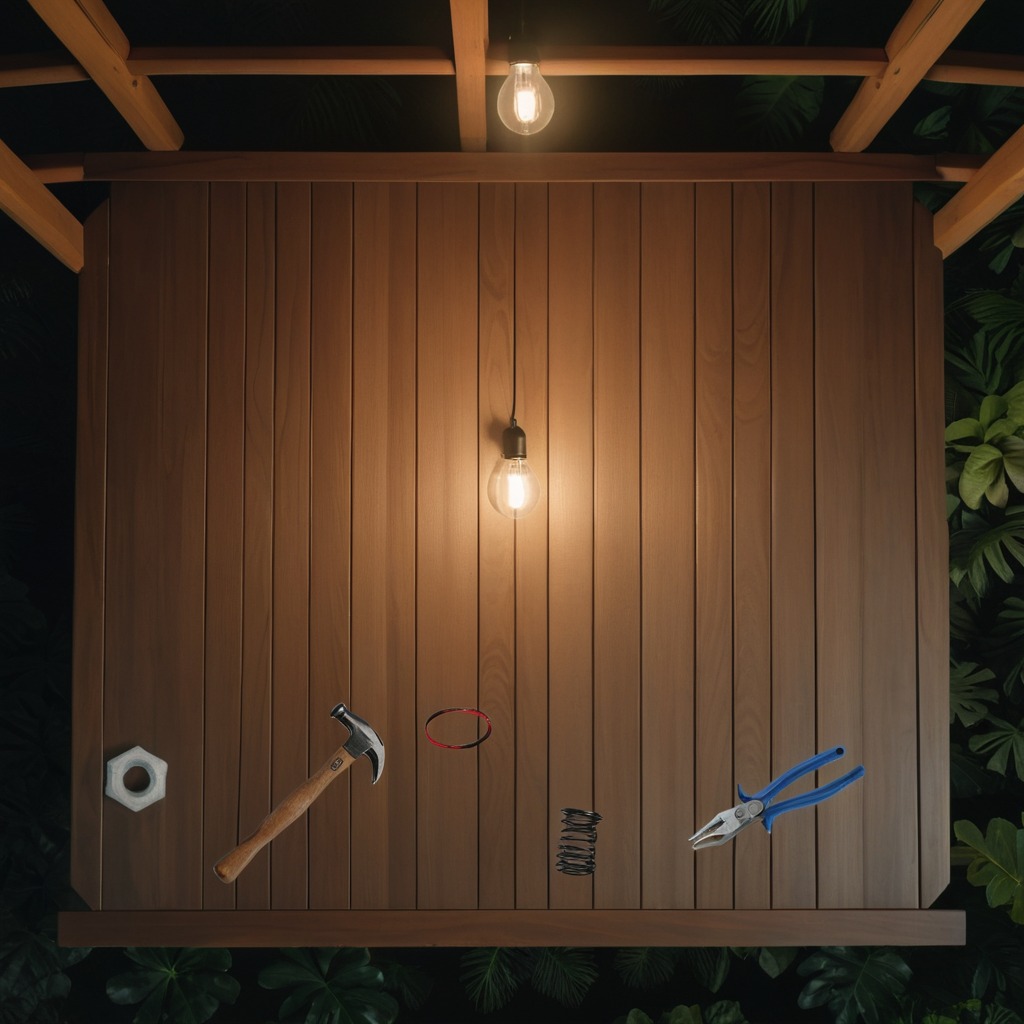
A rubber Oring, a hammer, a pair of pliers, a coiled metal spring, and a metal nut are lying on a wooden table inside a jungle field workshop tent at night.